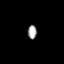
Tissue: lung
Cell type: Others
Senescence score: 0.1718
Nuclear area (px): 127
Mean DAPI intensity: 158.409